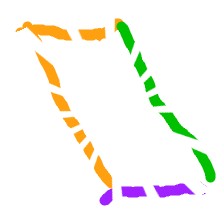
Shape: parallelogram